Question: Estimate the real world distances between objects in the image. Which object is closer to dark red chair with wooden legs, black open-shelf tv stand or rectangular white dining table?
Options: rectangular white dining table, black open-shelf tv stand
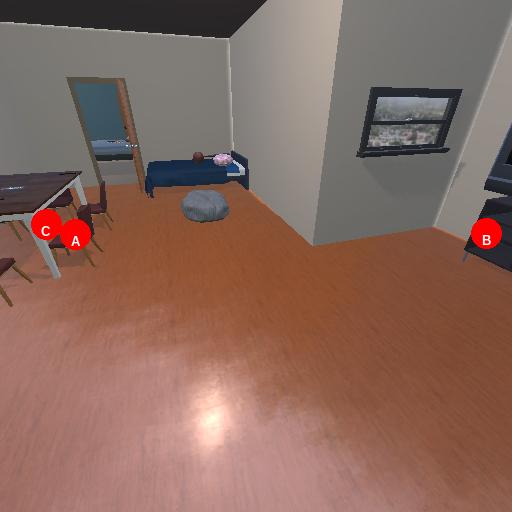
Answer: rectangular white dining table